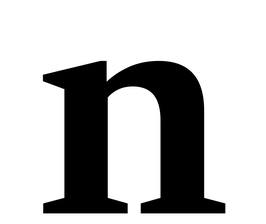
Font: LibreCaslonText_Bold